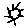
Label: sun